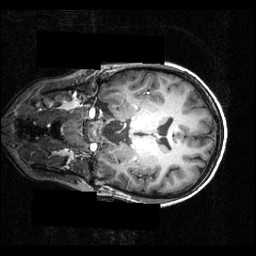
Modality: T1w
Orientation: coronal
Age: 16
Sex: female
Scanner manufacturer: siemens
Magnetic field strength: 3.951 T
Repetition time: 1.5 s
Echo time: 0.00335 s